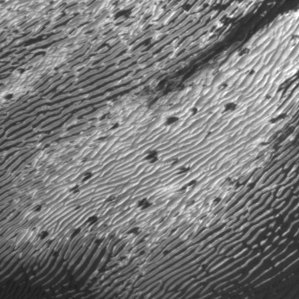
Label: frost